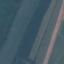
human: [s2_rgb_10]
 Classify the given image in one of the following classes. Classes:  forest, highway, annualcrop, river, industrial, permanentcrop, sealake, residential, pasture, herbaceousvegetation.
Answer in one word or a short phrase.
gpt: River